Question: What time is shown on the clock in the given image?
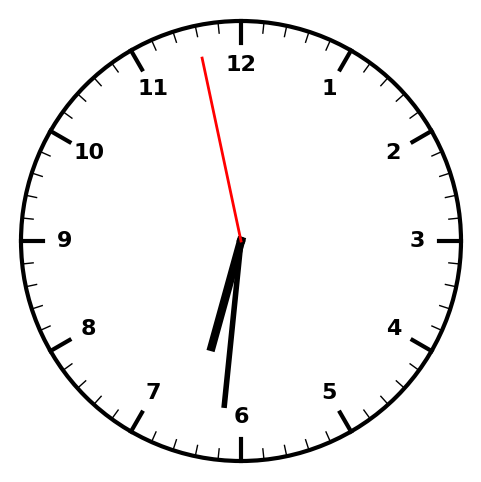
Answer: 06:30:58